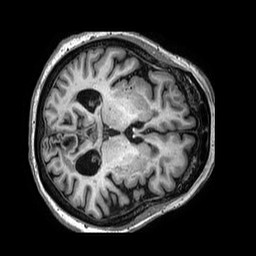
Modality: T1w
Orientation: axial
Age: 75
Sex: female
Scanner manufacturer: philips
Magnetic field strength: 3 T
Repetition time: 0.006603 s
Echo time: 0.002955 s